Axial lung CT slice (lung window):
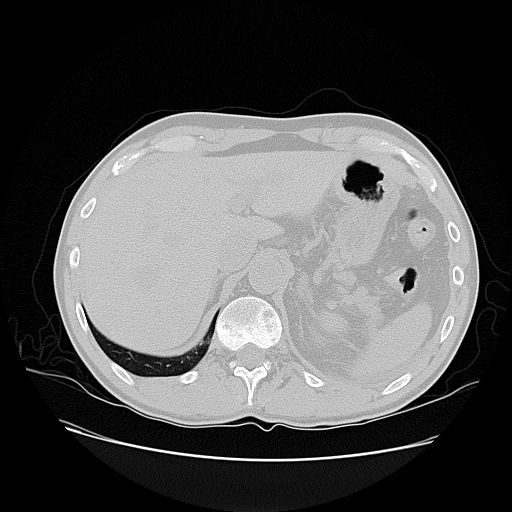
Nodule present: no